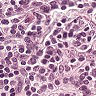
Metastatic tissue present: no